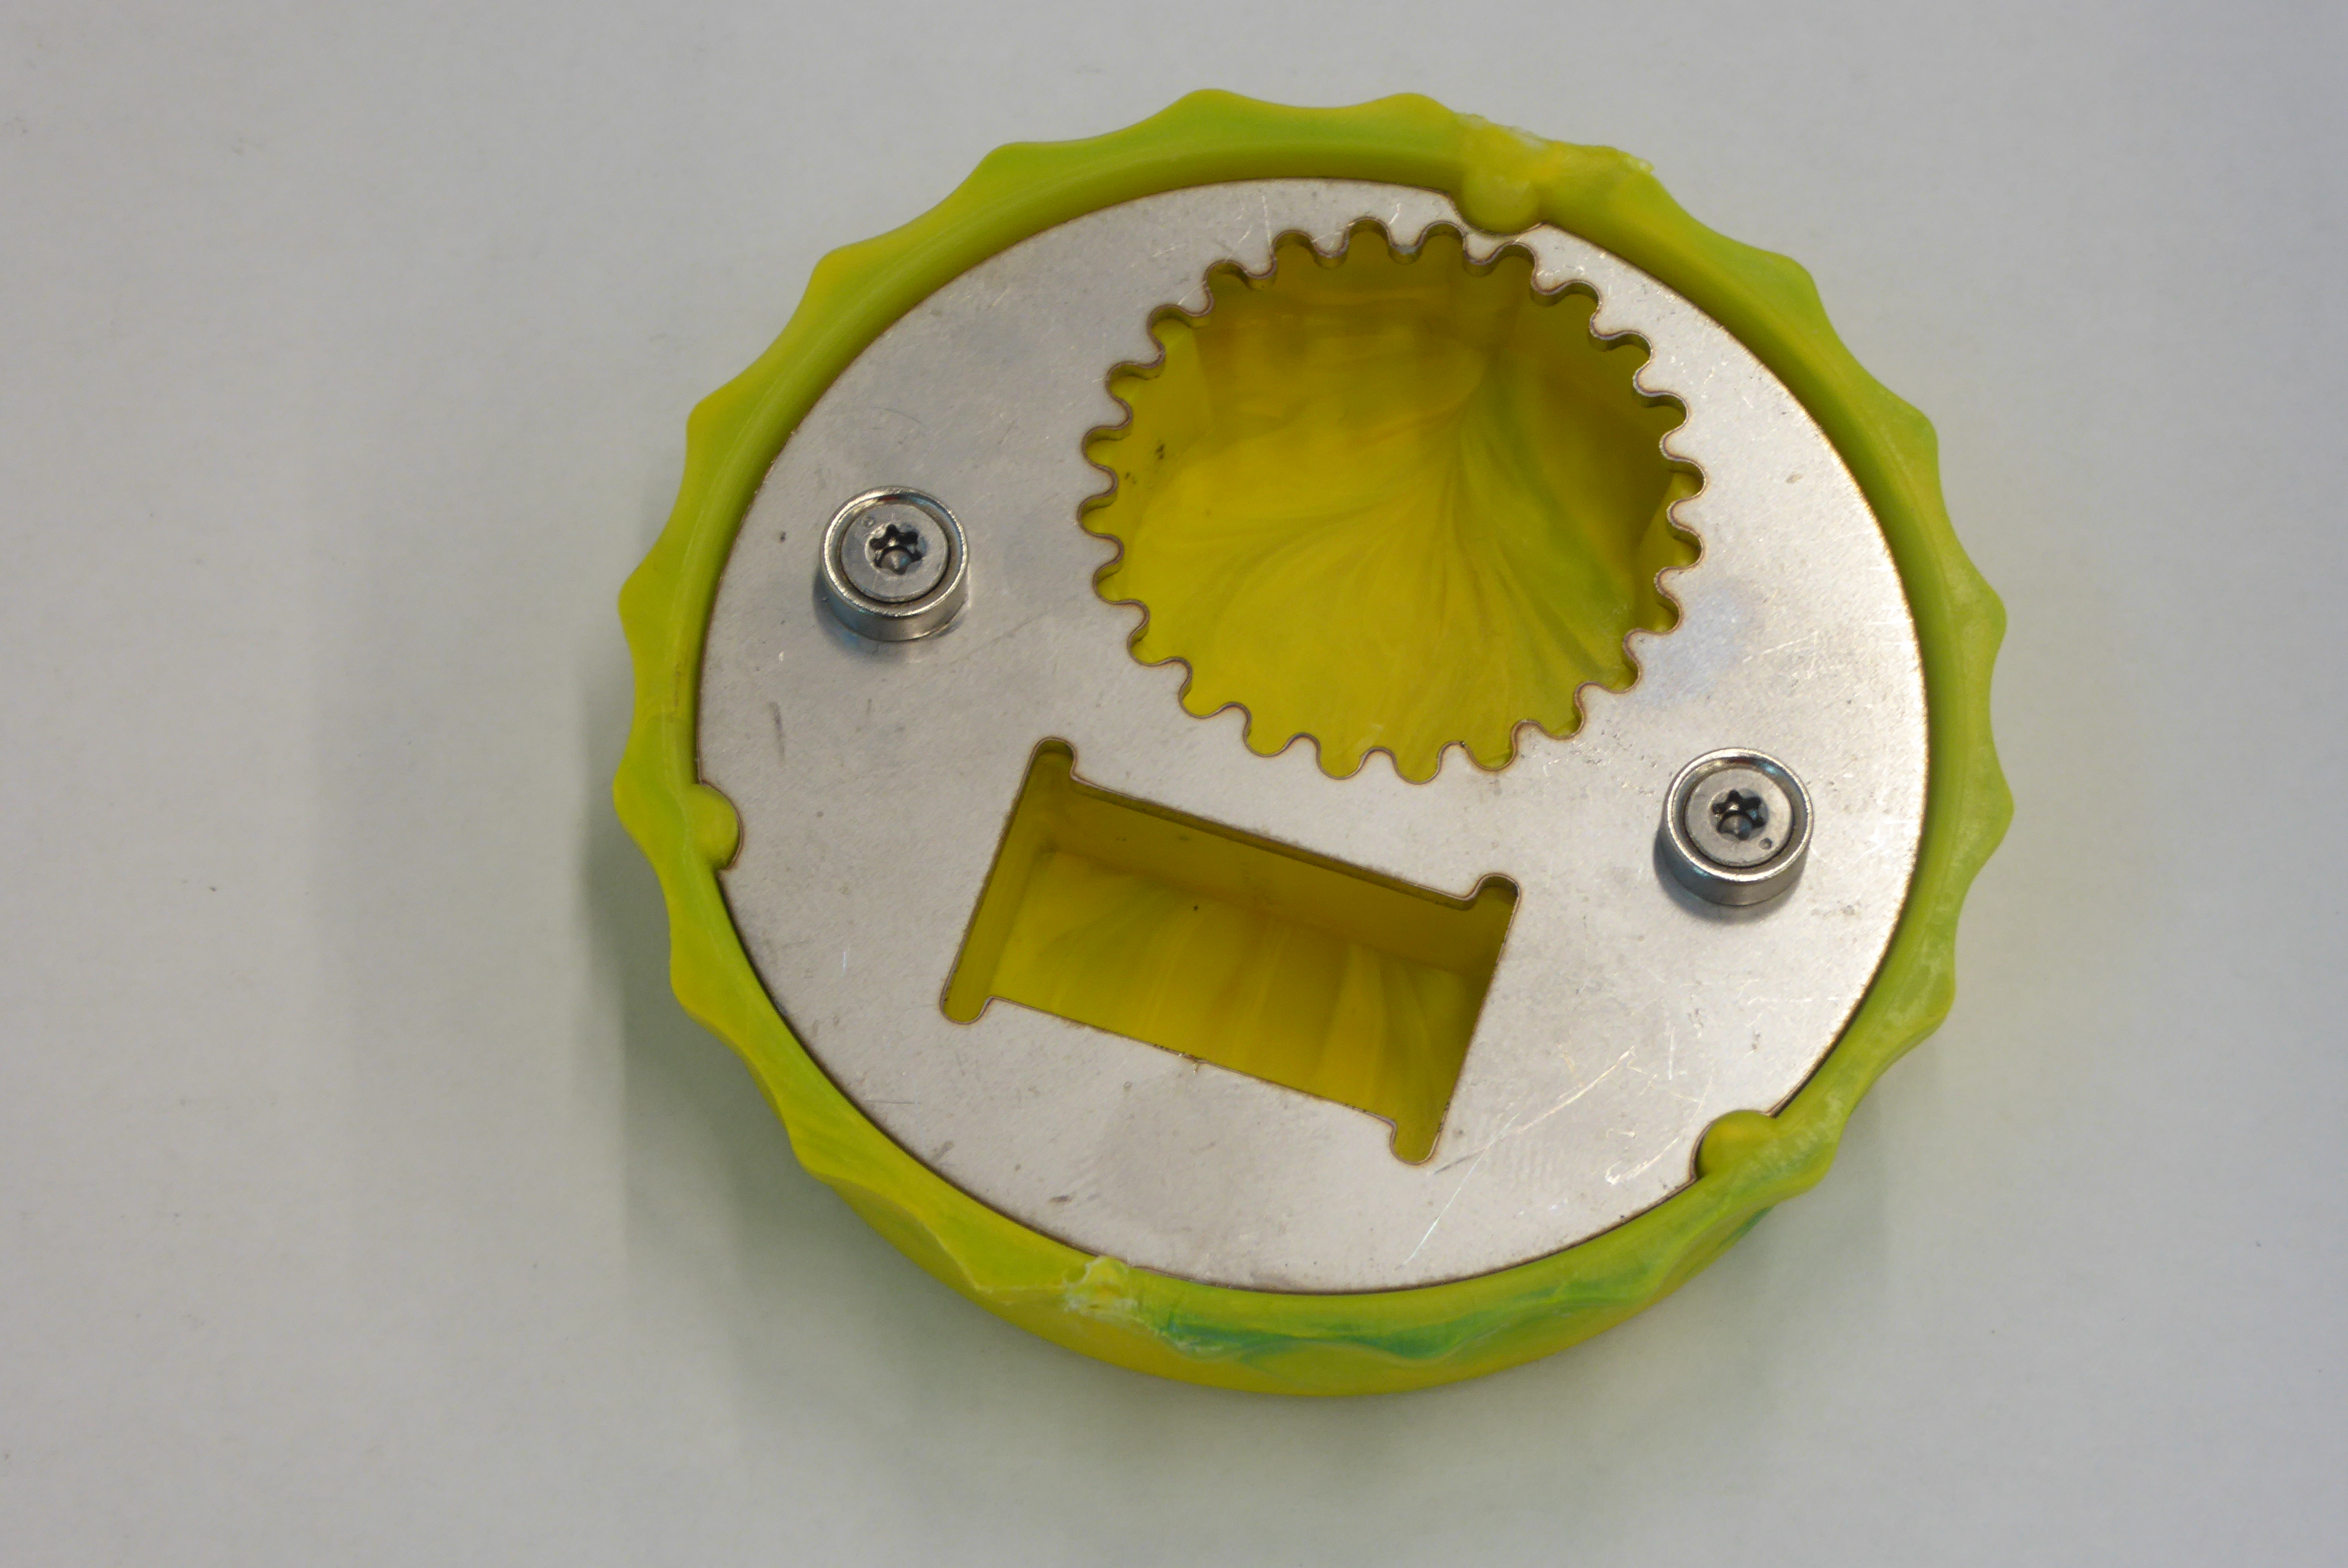
Label: Bottle Opener